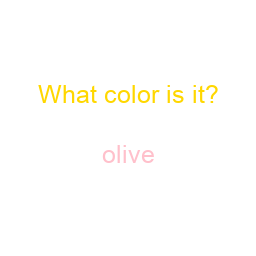
Color: pink
Color name shown: olive
Background color: white
Question text color: gold